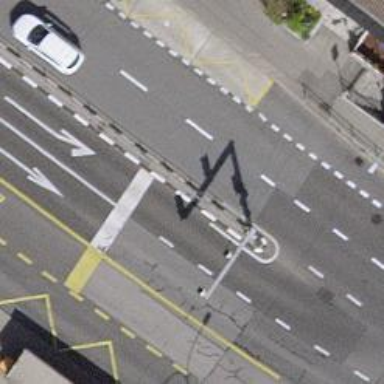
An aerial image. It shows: Asphalt road classified as primary highway. The road has trolley wire for trolley buses.